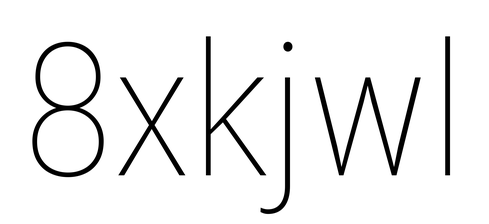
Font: Roboto_Condensed_Thin